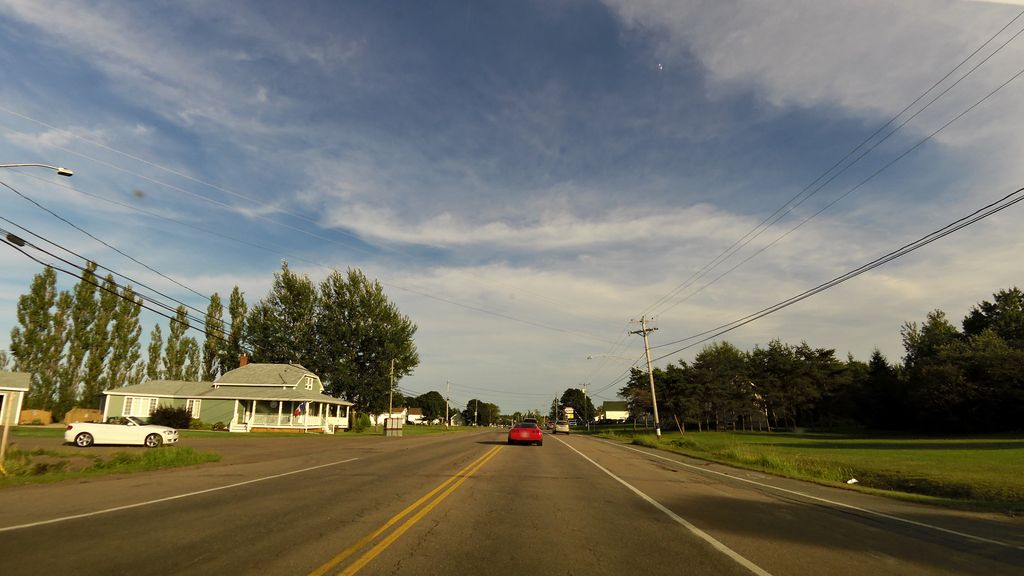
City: charlottetown